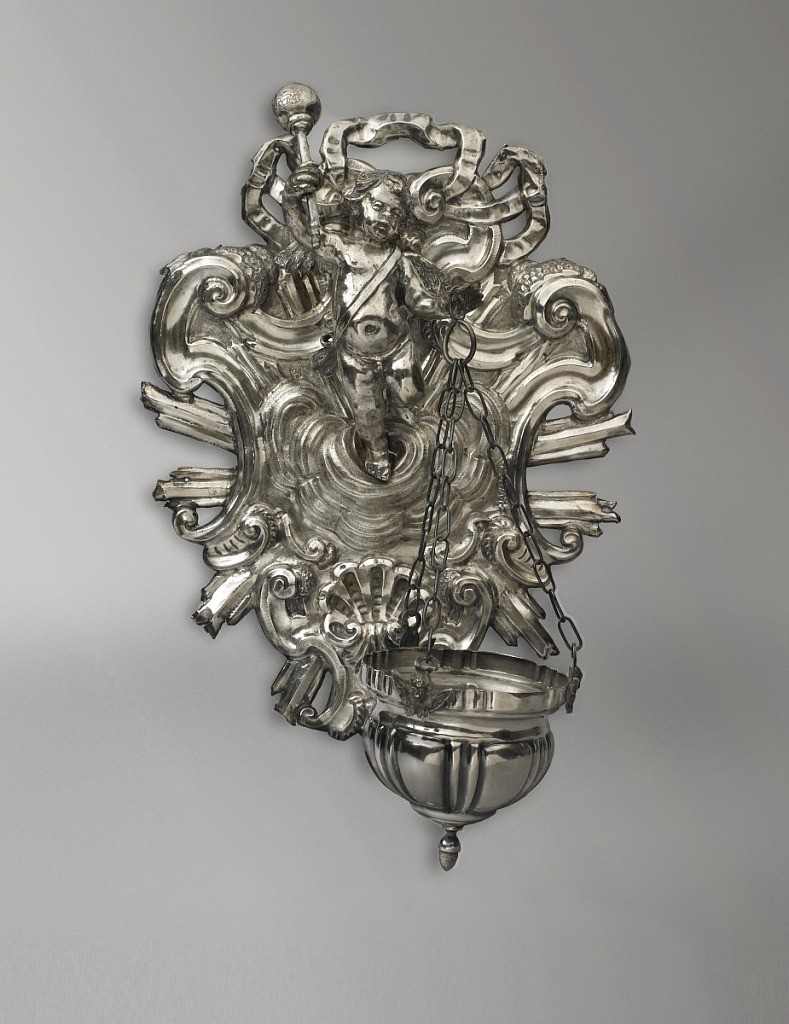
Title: Hanging Wall Stoup with Angel
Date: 1815–1870
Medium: silver
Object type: stoup
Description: An angel stands upon clouds in front of a scrollwork escutcheon with a glory of rays. He holds an aspergillum in his raised right hand, and the bowl in his left. The bowl is suspended on three chains which are fastened to cherubim who are applied to the brim of the bowl.